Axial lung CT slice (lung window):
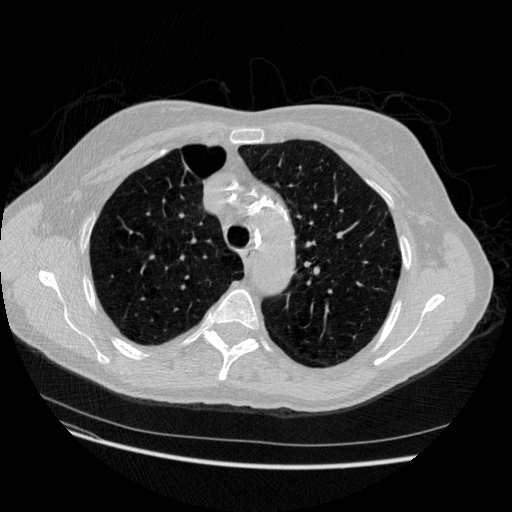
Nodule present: no